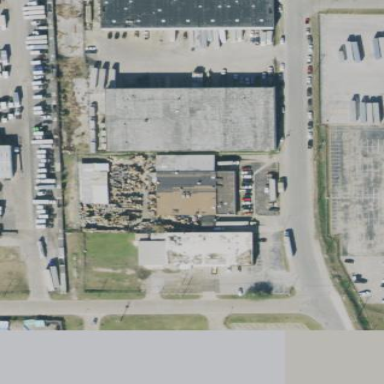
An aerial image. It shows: Warehouse.